Field crop: maize
Growth stage: 2
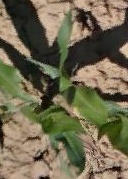
Species: maize